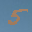
Label: 5